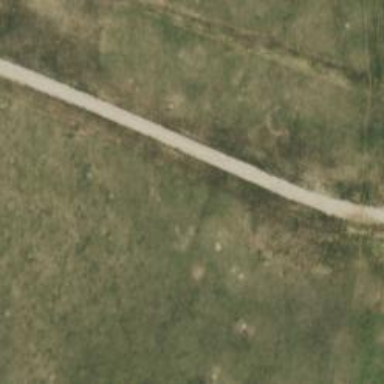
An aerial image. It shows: Road designated for service vehicles specifically for accessing wind farm.